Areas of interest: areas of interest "School"
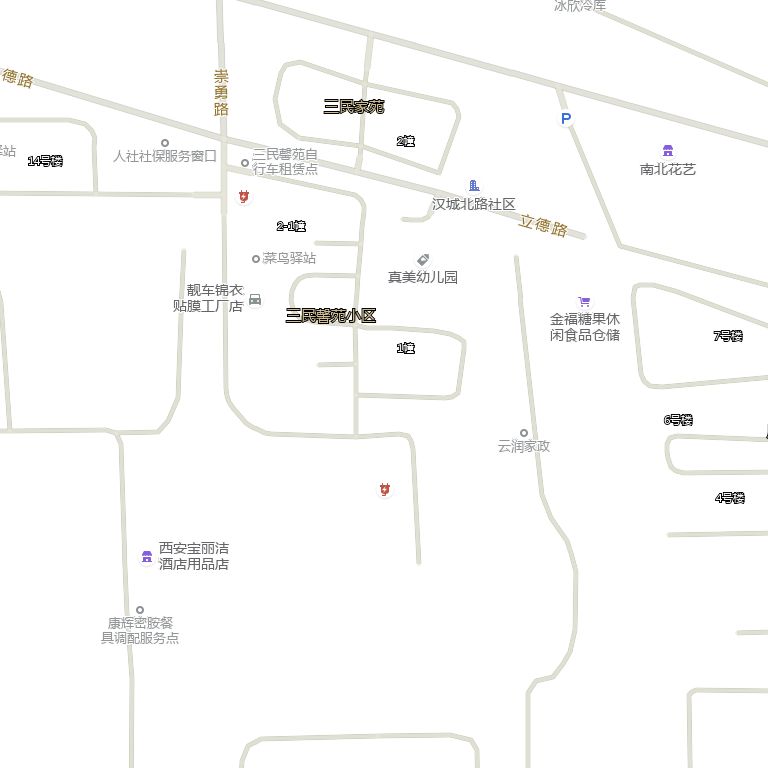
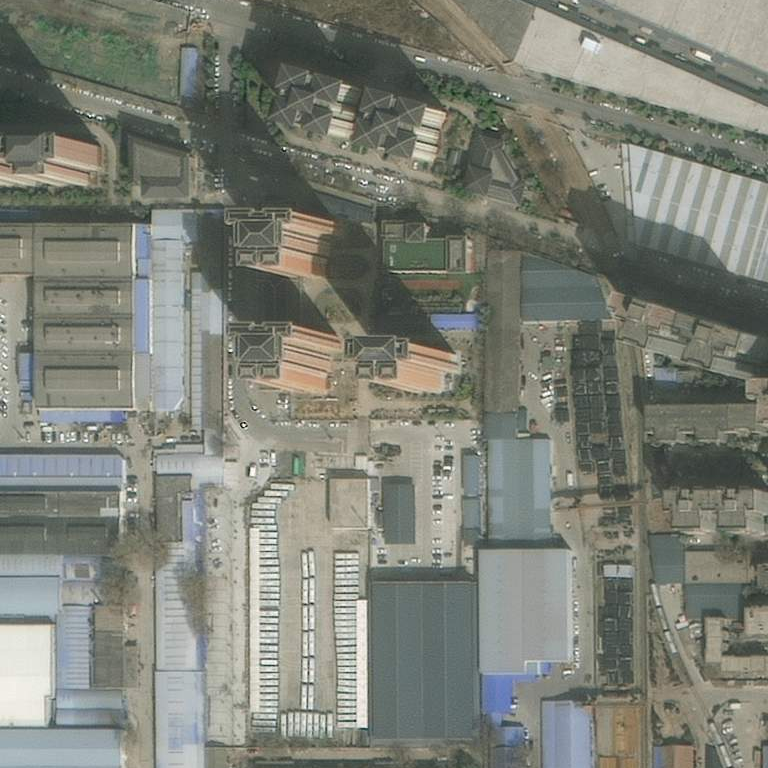